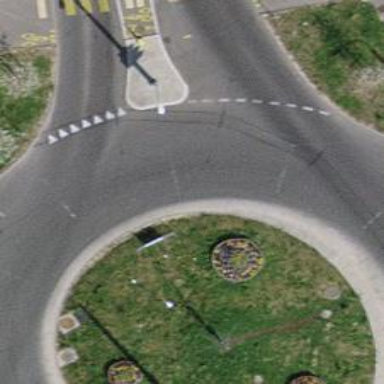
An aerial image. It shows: Asphalt road connected to tertiary road at roundabout. Trolley wires are present on the road.